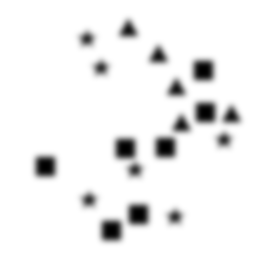
Squares: 7
Triangles: 5
Stars: 6
Total shapes: 18